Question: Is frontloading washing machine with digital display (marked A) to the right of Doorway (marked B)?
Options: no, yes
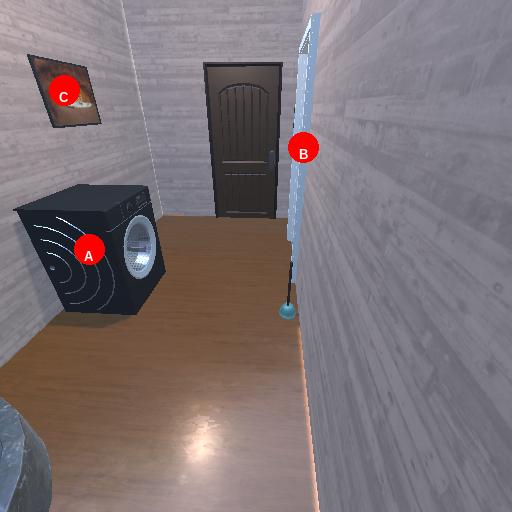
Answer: no